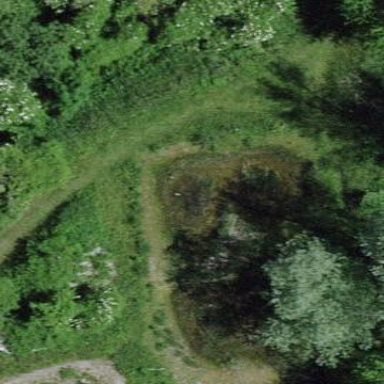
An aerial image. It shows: Pond surrounded by natural water.